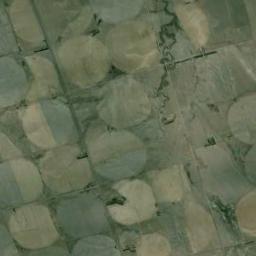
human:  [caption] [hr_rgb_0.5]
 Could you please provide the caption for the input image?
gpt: Different round fields have different colors .

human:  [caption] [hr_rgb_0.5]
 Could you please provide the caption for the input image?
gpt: There are many light green circle farmland .

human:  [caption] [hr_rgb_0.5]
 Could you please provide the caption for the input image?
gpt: Many green circular farmlands with different radii are neatly arranged on the ground .

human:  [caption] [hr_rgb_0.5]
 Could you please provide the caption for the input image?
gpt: Many neatly arranged circular farmland .

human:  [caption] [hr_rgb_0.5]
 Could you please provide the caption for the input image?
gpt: There are many circular farmlands distributed irregularly .